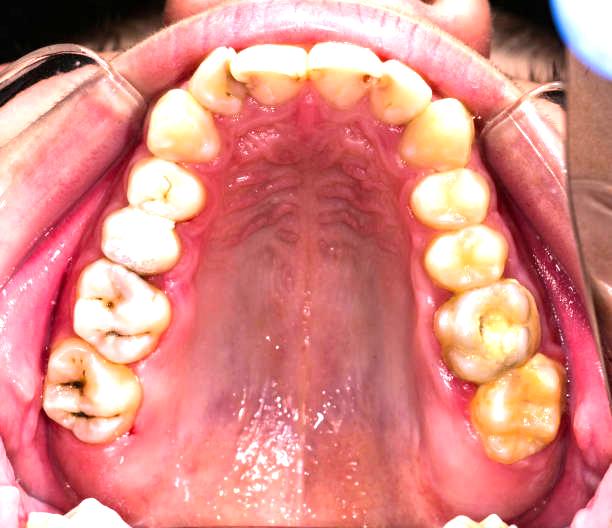
Condition: Gingivitis